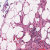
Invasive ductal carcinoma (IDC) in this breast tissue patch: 1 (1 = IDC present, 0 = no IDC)